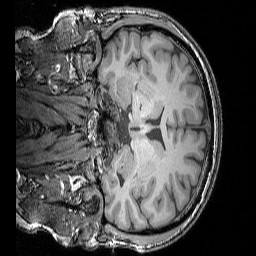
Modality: T1w
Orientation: coronal
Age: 49
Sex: male
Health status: ill
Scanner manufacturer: siemens
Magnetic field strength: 3 T
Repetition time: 1.75 s
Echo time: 0.00418 s